Question:
What is the label/name of this HTML5 video control (inside the red outline)?
I'm assuming it's for the volume slider?
It appears when I roll over a blank area (that previously had the volume's Mute icon) next to the Full-Screen button. If I click it, it does nothing.
:
I need to hide its visibility. I have used CSS to hide and customise other '<video>' controls, just unsure what this one is called.
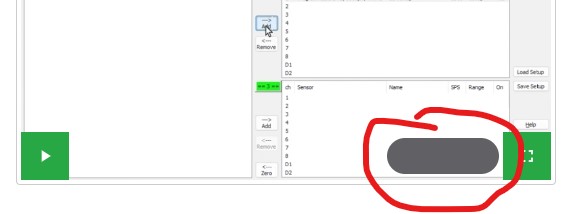
Answer: It is called '-webkit-media-controls-volume-control-hover-background'.
For future readers who want other specific options, try accessing '<video>' tag icons in your CSS as...
Volume icon (for mute/unmute):
'''
video::-webkit-media-controls-mute-button { display: none; }
'''
Volume slider (with range for loudness):
'''
video::-webkit-media-controls-volume-slider { display: none; }
'''
Volume slider's background (the dark bar in your shown picture)
'''
video::-webkit-media-controls-volume-control-hover-background { display: none; }
'''
: Or just hide the of all these Volume icons...
Volume control container (for mute button, slider and slider background):
'''
video::-webkit-media-controls-volume-control-container { display: none; }
'''
The above examples should solve the problem, but read further below for extra details.
> .
Not sure how your code is setup but maybe something below is useful to solving your problem:
Try to find out the labels/names from the .
Search for 'volume' in the text at: <URL>.
Strangely though, they do not list '-webkit-media-controls-volume-control-hover-background', the one simple thing that you needed. Still you'll learn something, such as... a 'video::-webkit-media-controls-fullscreen-volume-slider' which you might need to also handle when user goes to fullscreen mode.
PS: I say because I don't know how much you've already handled, but I see a fullscreen icon (in your shown picture) so be prepared for a possible "Round 2" of this issue when that FS button is pressed.
Analyzing a '<video>' tag's icon (in Chrome's Developer Tools) we can see...
- Moving the mouse "over" or "out" of the volume icon changes the 'class='.- 'class="closed"' means only the volume icon is showing (for mute/unmute).- 'class=""' means the volume slider/range part is also now showing.
'''
<input type="range" step="any" max="1"
aria-valuemax="100" aria-valuemin="0" aria-label="volume"
pseudo="-webkit-media-controls-volume-slider"
aria-valuenow="100"
class="closed" style="">
<input type="button" pseudo="-webkit-media-controls-mute-button" aria-label="unmute" style="" class="muted">
'''
You can see there are three names. One of these names is the one you want to hide that (unwanted) dark bar.
- 'hidden'- 'class='
Test the options and ask anything if still stuck.